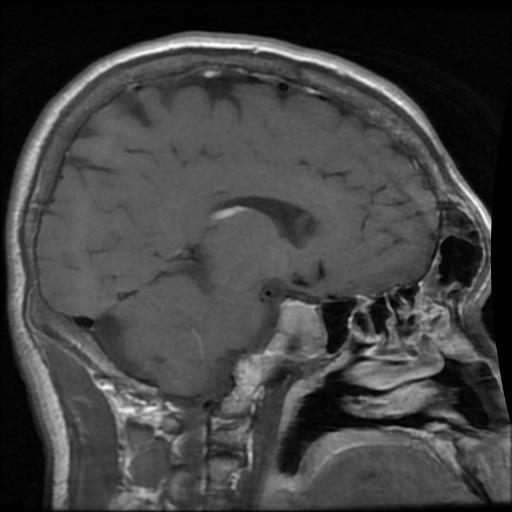
Label: pituitary